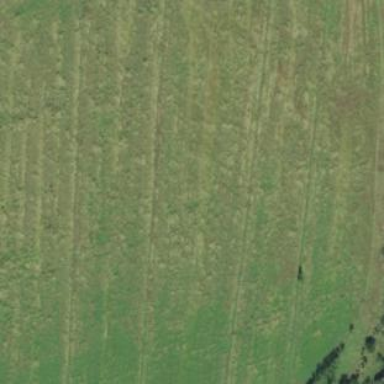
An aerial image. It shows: Farmland with hay crops.